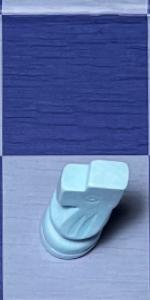
Label: Knight_White